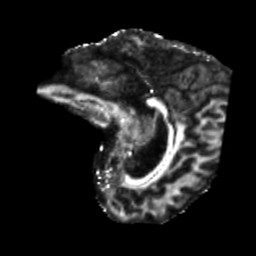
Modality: FA
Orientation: sagittal
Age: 54
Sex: female
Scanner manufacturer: siemens
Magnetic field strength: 3 T
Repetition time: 5.25 s
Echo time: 0.08 s